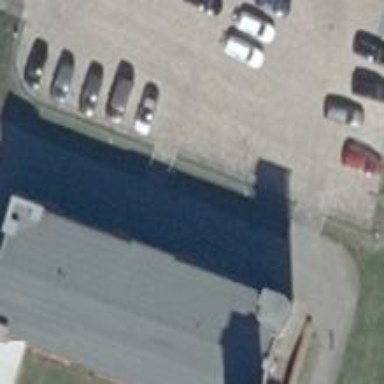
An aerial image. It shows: Building with gabled roof made of tar paper.